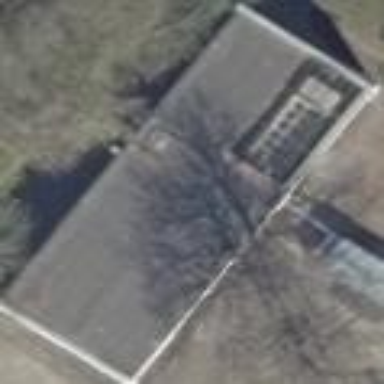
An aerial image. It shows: Service building.